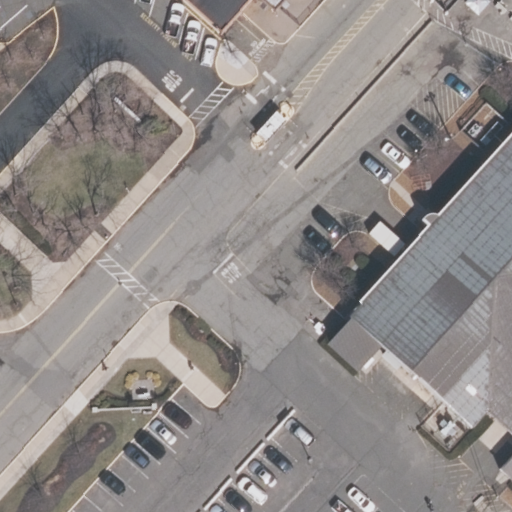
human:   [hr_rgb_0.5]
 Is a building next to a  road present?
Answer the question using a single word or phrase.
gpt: yes

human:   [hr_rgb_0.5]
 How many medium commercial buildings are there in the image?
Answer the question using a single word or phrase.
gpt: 0

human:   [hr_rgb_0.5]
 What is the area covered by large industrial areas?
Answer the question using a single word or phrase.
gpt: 10583m2

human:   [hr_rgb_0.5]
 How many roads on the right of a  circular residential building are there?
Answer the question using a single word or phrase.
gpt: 0

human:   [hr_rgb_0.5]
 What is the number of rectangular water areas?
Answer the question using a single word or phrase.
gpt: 0

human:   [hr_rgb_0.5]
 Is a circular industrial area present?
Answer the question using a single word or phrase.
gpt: no

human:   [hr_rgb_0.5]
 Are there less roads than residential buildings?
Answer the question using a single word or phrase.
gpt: no

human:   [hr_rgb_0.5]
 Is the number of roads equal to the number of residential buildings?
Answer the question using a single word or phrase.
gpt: no

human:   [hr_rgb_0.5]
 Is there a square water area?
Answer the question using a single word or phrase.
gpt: no

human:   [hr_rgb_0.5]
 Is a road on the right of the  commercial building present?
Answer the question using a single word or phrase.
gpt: no

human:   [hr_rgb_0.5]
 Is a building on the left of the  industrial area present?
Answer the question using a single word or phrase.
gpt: yes

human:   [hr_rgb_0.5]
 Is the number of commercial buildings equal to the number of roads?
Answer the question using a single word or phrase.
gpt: no

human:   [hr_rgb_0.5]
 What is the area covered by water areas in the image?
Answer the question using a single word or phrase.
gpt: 0m2

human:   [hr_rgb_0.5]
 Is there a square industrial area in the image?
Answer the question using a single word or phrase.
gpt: no

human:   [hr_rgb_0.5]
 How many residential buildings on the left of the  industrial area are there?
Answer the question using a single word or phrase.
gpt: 0

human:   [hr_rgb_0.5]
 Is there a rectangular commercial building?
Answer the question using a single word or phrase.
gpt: no

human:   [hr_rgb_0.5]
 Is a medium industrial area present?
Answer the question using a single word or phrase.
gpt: no

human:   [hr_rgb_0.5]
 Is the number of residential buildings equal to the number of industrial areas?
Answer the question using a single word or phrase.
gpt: no

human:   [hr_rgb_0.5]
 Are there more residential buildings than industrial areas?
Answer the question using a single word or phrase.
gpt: no

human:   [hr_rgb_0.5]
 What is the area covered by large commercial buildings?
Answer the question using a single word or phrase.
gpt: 2378m2

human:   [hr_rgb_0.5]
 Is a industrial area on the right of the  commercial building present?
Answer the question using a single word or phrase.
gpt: no

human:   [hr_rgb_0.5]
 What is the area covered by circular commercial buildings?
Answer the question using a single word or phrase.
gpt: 0m2

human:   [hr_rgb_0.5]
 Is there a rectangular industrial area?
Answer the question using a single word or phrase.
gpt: yes

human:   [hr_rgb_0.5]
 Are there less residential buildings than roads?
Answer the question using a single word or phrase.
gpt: yes

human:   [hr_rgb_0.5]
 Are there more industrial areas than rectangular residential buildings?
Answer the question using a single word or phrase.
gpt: yes

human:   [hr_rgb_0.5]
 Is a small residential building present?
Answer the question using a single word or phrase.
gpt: no

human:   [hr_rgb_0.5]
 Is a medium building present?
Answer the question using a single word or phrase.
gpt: no

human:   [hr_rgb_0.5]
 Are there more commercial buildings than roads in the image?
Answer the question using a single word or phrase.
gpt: no

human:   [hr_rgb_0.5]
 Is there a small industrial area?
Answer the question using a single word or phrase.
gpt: no

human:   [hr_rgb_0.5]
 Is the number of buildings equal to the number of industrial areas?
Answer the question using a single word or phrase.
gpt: yes

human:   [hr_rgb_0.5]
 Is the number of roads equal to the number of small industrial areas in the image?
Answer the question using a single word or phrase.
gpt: no

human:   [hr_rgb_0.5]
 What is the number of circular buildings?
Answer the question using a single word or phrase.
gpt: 0

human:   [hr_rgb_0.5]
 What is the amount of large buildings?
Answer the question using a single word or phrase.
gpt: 1

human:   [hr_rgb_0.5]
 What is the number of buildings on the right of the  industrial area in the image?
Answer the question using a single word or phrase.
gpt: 0

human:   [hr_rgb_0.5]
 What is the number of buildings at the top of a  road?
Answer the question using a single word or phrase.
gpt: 0

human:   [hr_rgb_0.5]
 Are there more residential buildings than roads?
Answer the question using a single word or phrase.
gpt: no